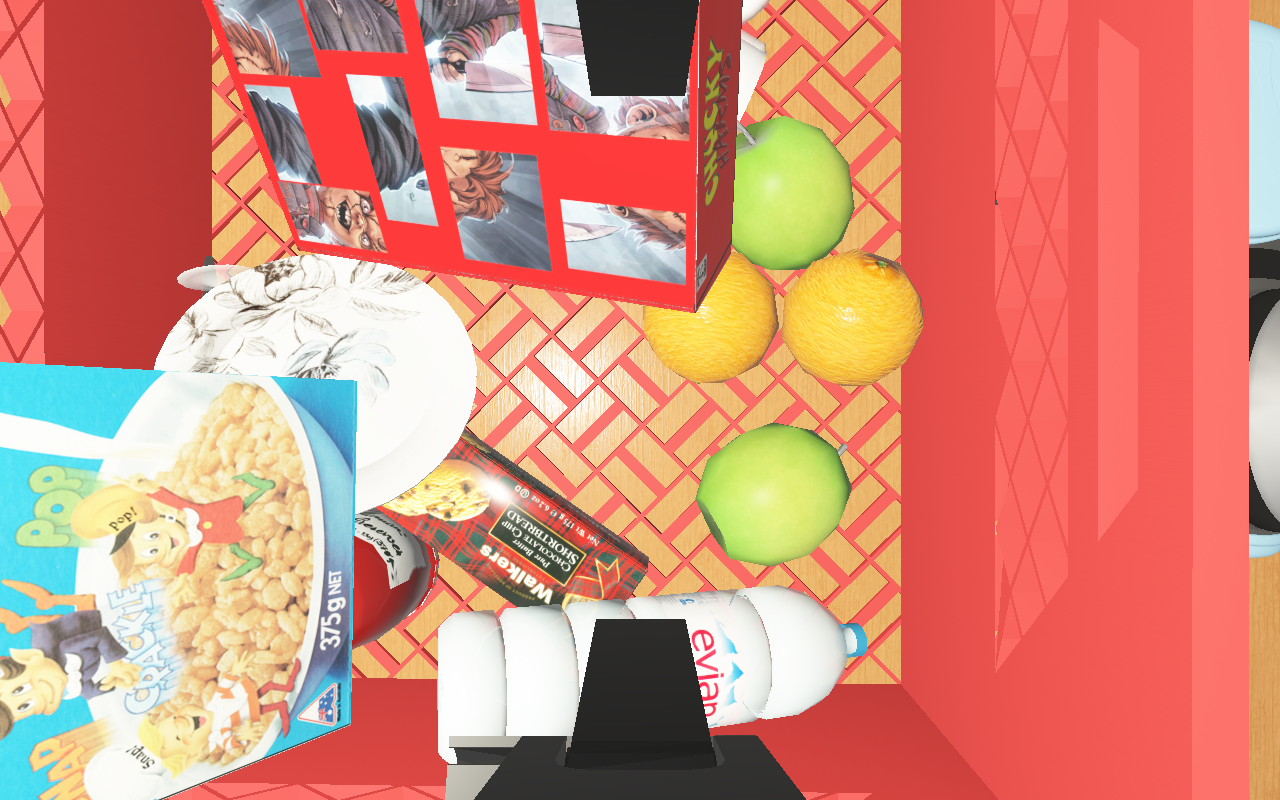
Objects in the scene:
water bottle
apple
orange
orange
spoon
glass
jam jar
cereal box